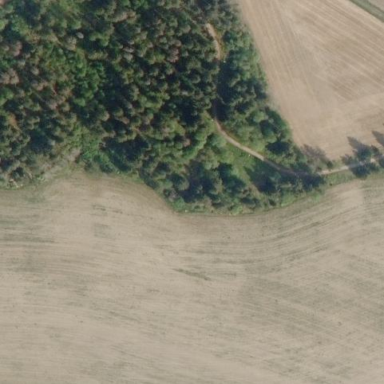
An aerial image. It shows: Beautiful woodland area.